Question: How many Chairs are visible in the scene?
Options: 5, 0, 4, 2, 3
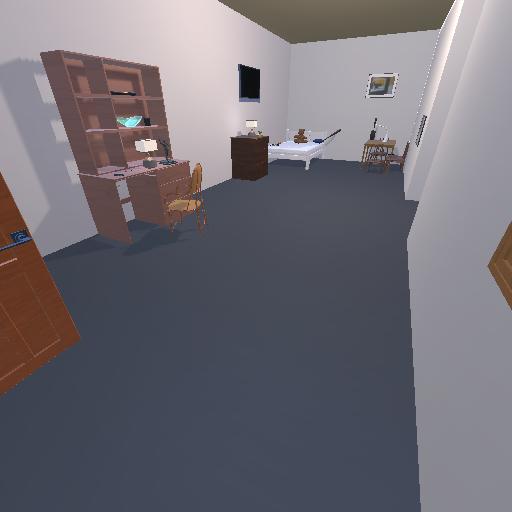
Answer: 5